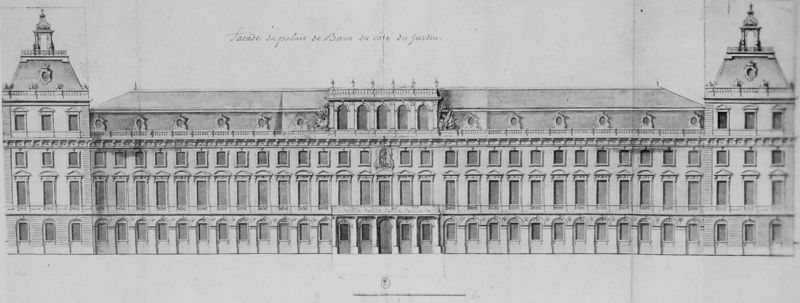
Titel: Aufriss der Gartenfont des Kurfürstlichen Schlosses in Bonn
Künstler: Robert de Cotte
Standort: Paris
Institution: Bibliothèque Nationale, Cabinet des Estampes
Schlagwörter: flügel, schatten, weiß, dreieck, fenster, frankreich, grau, laterne, laternen, licht, paris, schwarz, skizze, säulen, zeichnung, anlage, ausblick, dach, gebäude, haus, schloss, architektur, barock, sockel, brüstung, oval, turm, garten, skulptur, balkon, schrift, papier, ecke, rahmung, ansicht, fassade, türen, dächer, giebel, ziegel, grafik, schattierung, linien, französisch, rundbogen, kuppel, symmetrie, inschrift, langweilig, segment, symetrie, eingang, arkade, berlin, fensterrahmen, rechteck, türme, münchen, palast, palazzo, balustrade, linie, kohle, gauben, symmetrisch, druck, schwarz-weiß, stich, politik, text, buchstaben, beschriftung, überschrift, bleistift, stempel, entwurf, österreich, architrav, arkaden, segmentbogen, fries, dreiecksgiebel, rustika, sims, karte, gesims, skulpturen, frontalansicht, okuli, risalit, residenz, altan, mansarde, mezzanin, portikus, simse, zentral, dachgauben, gaube, gaupen, geschosse, plan, achse, achsen, konsolen, pavillon, museum, breit, london, kupferstich, quadrat, bau, mittelteil, erhöhung, aufsatz, alternierend, gebälk, riss, bauwerk, massstab, aufriss, fensterachsen, mittelrisalit, bauplan, eckrisalit, risalite, oculi, schreibschrift, rundbogenfenster, oculus, okulus, säulenordnung, ordnung, segmentgiebel, sockelgeschoss, rustica, beschriftet, beischrift, fensterachse, fialen, pavillons, eckrisalite, trakt, architekur, verdachung, eckpavillons, bekrönung, masstab, fensterverdachung, profanarchitektur, gaupe, piedestal, eckpavillon, mittelpavillon, baluster, ausguck, sohlbank, gartenansicht, gebaüde, monoton, segementgiebel, segementgiebelverdachung, lini, säuleonordnung, alternieren, obergeschosse, rundbogenarkade, verdachungen, halbgiebel